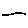
Label: line